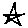
Label: star